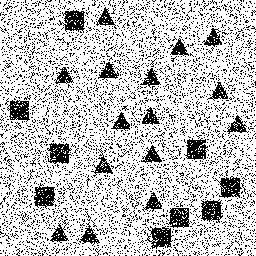
Squares: 9
Triangles: 15
Stars: 0
Total shapes: 24